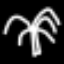
Label: palm tree